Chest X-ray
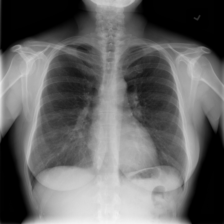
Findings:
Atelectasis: negative
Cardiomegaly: negative
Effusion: negative
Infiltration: negative
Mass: negative
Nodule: negative
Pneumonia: negative
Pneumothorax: negative
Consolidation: negative
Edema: negative
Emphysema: negative
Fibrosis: negative
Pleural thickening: negative
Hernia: negative